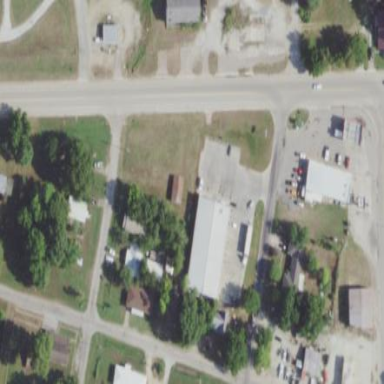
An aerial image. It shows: Retail area containing variety store and warehouse.